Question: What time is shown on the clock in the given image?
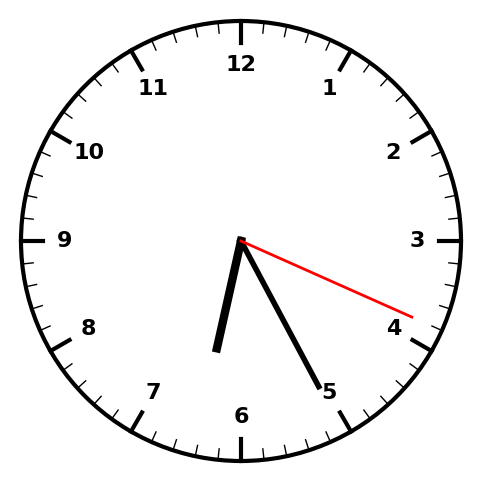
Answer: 06:25:19